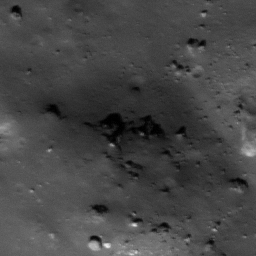
Pit: Tycho 17b
Host crater: Tycho
Host type: impact_melt
Lunar coordinates: latitude -43.079, longitude 348.243